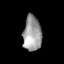
Tissue: lung
Cell type: Epithelial cells
Senescence score: 0.1787
Nuclear area (px): 639
Mean DAPI intensity: 154.869